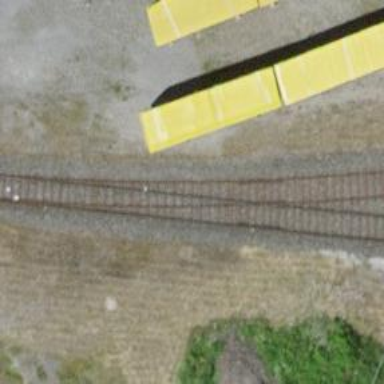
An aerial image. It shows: Railway switch.